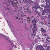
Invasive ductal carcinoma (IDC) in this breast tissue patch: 0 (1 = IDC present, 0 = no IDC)